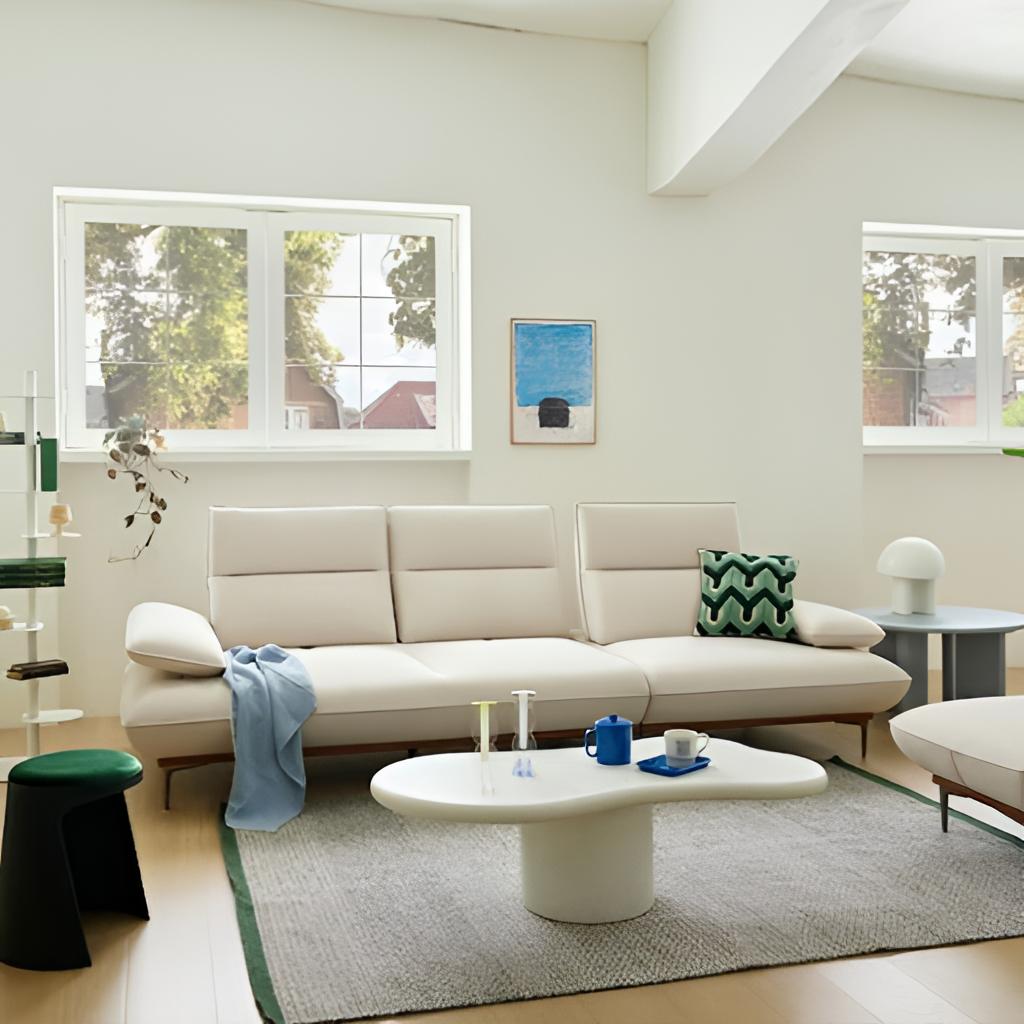
cream leather sofa, living room, modern, wood flooring, with plank pattern, cream paint wallpaper, with solid pattern